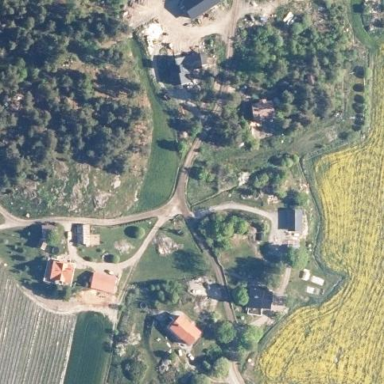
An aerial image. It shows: Farmyard area.